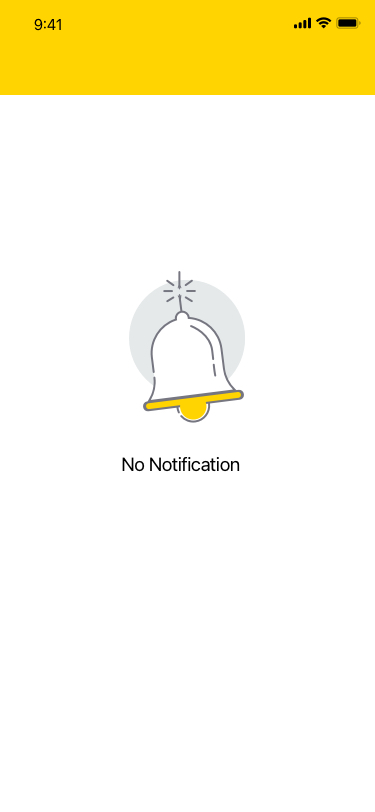
Text in this UI design:
No Notification